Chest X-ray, AP view. Patient: 27 years old, sex F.
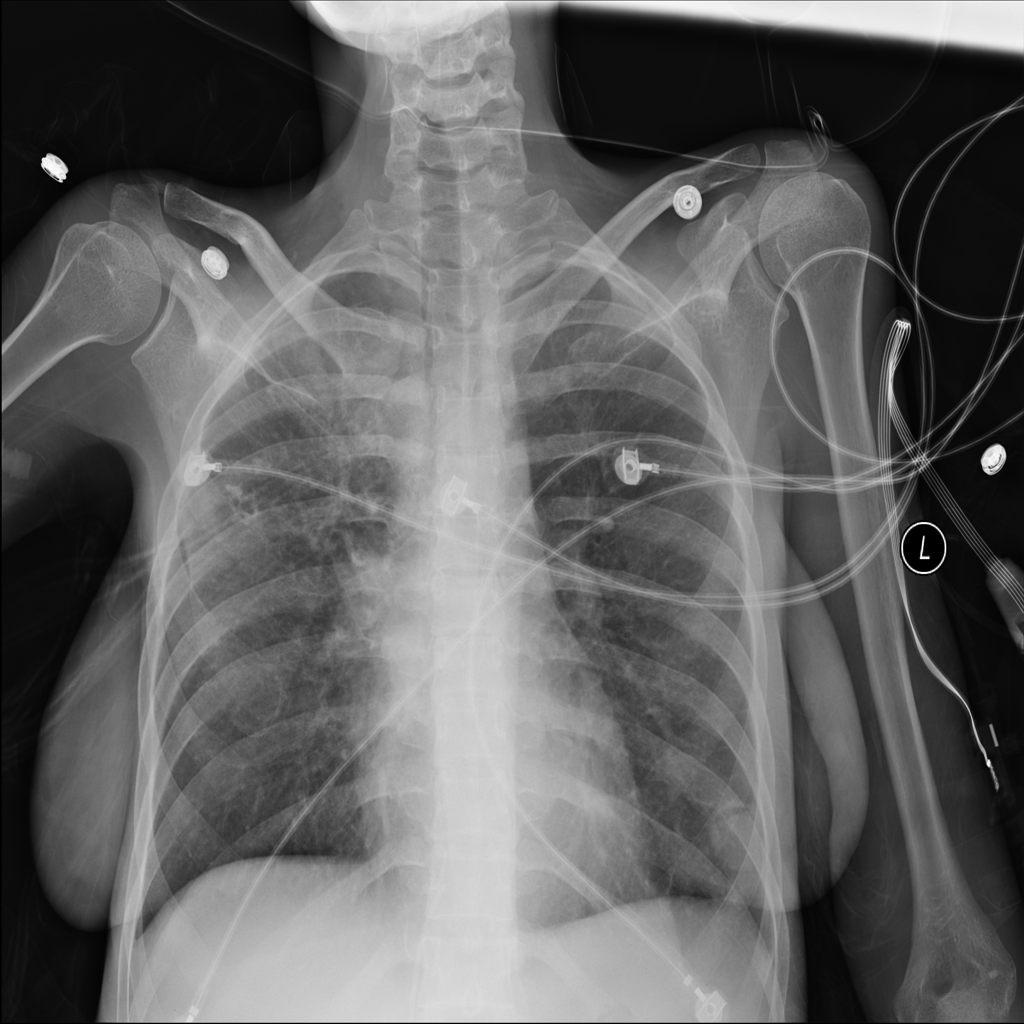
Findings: Infiltration